Question: I'm trying to insert data to my database on sql and after I run my program an error occured and says :
'''
[Microsoft][ODBC SQL Server Driver][SQL Server]Insert Error: Column name or number of supplied values does not match table definition.
'''
how can I fix it? can anyone tell me what is wrong with my codes?
here is the codes :
'''
private void btnInsertActionPerformed(java.awt.event.ActionEvent evt) {
try {
Class.forName("sun.jdbc.odbc.JdbcOdbcDriver");
String url = "jdbc:odbc:****";
String user = "****";
String pass = "****";
Connection connection = DriverManager.getConnection(url, user, pass);
Statement statement = connection.createStatement();
String pIDNo = txtPatientID.getText();
String pFName = txtpFName.getText();
String pLName = txtpLName.getText();
String pMI = txtpMI.getText();
String sql = "INSERT INTO dbo.Patients VALUES (" +
(pIDNo)+",'"+(pFName)+"','"+(pLName)+"','"+(pMI)+"')";
statement.executeUpdate(sql);
JOptionPane.showMessageDialog(rootPane, "Patient Added!");
}catch (Exception ex) {
JOptionPane.showMessageDialog(this, ex.getMessage());
System.exit(1);
}
}
'''
Here is the table info :

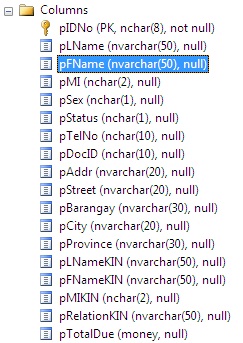
Answer: When using implicit 'INSERT' statement, the number of values supplied must be equal to the total cumber of columns in the table, eg
'''
INSERT INTO tableName VALUES (val1, val2)
'''
In the query above, the expected number of columns are two because you have supplied two values.
When there is an incrementing field, you must pass 'null' value on it. But if not, you need to specify the column names for which the values will be inserted, eg
'''
INSERT INTO tableName (col1, col2) VALUES (val1, val2)
'''
As a side note, values must be parameterized to avoid from 'sql injection'. See the article below:
- <URL>
Specifying of columns names is required since you are not inserting values on all columns.
'''
INSERT INTO Patients (pIDNo, pFName, pLName, pMI)
VALUES (...)
'''